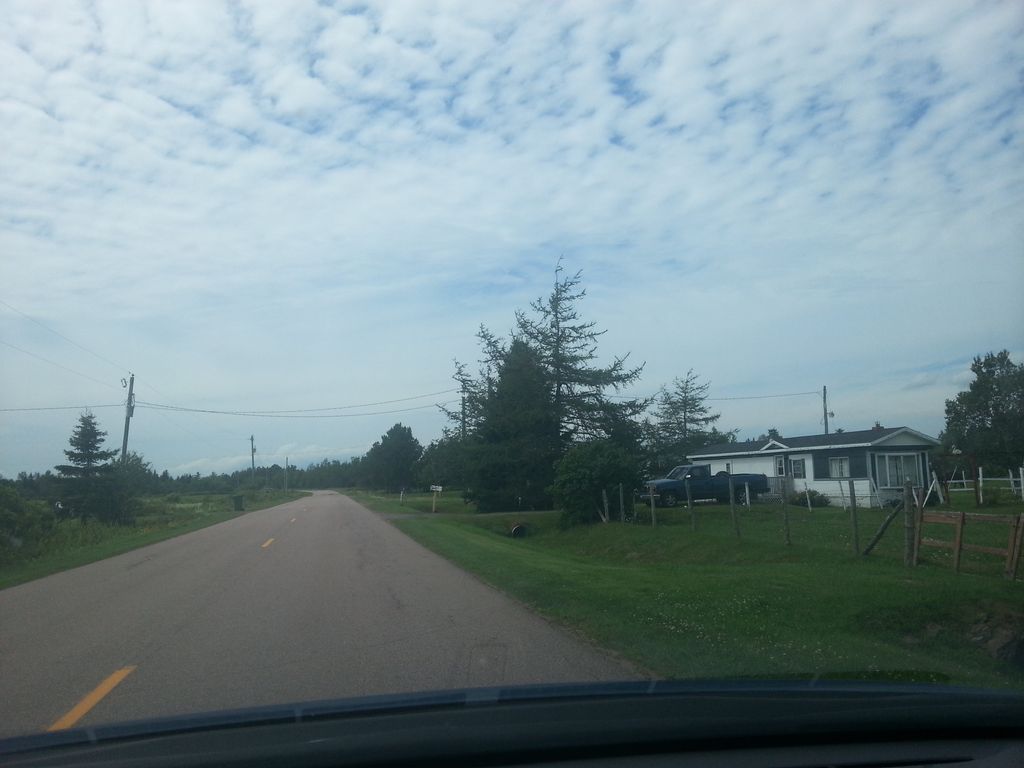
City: charlottetown